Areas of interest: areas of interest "Toll Station"
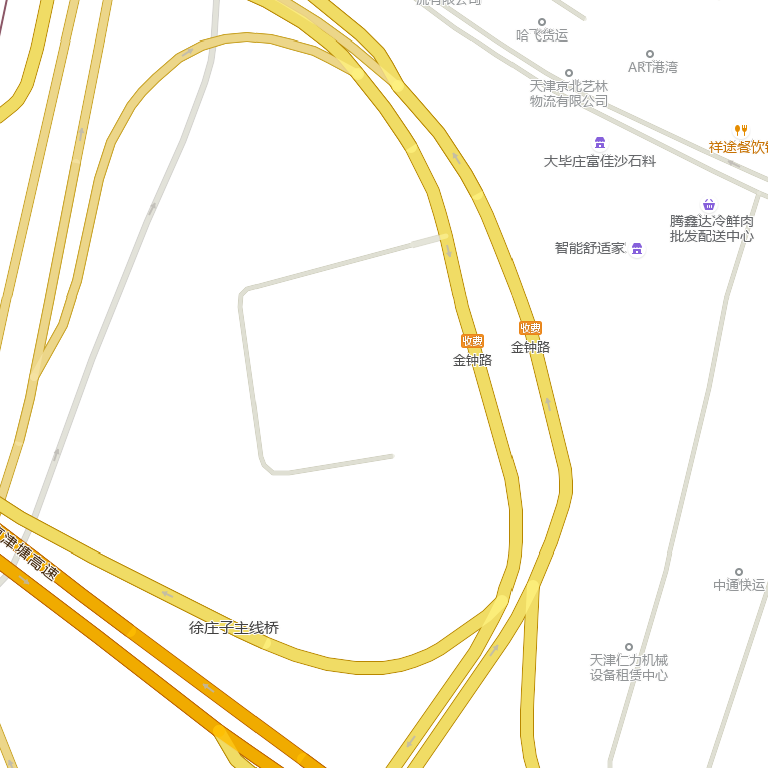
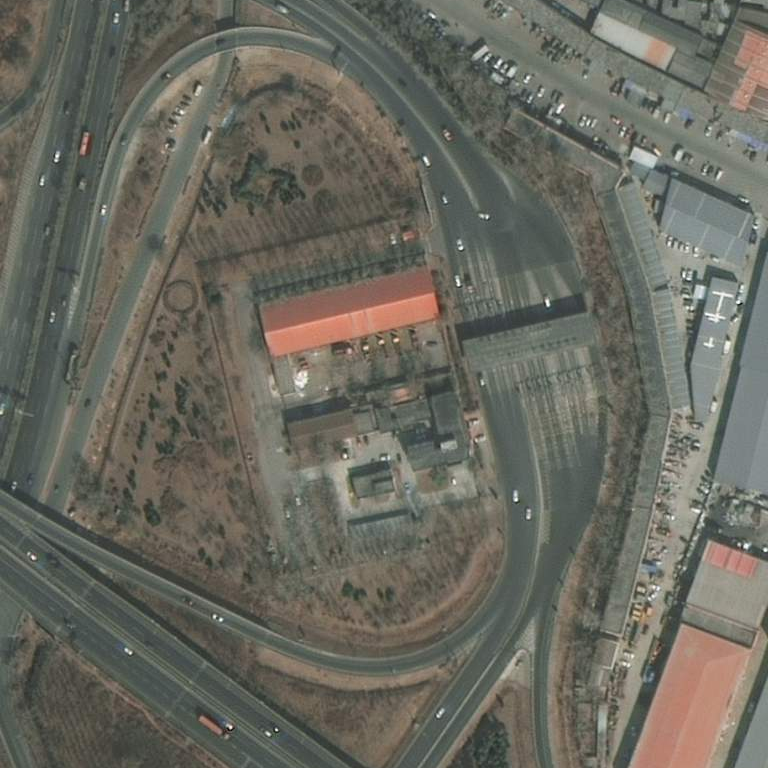